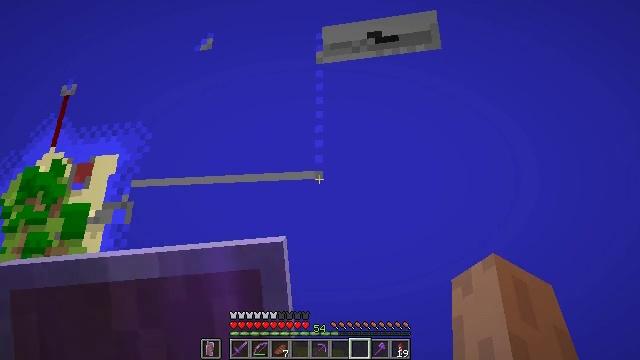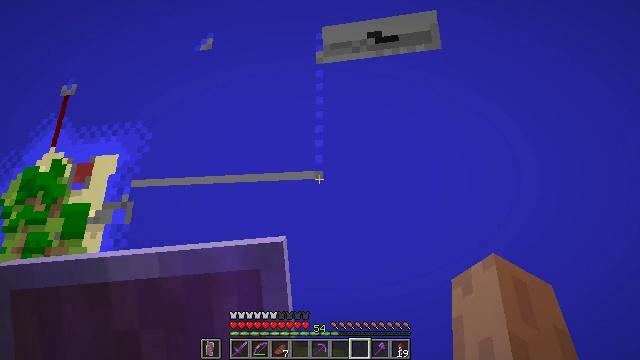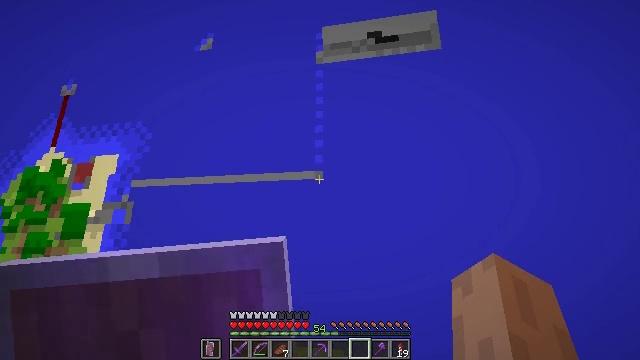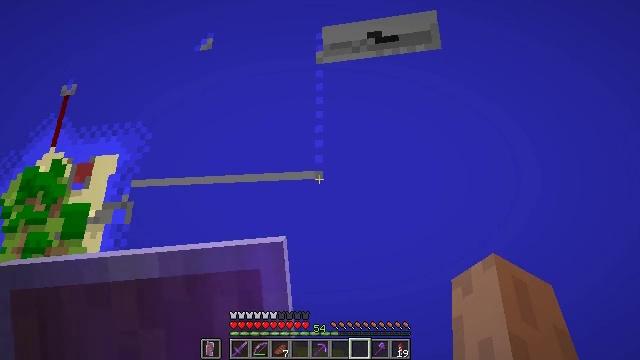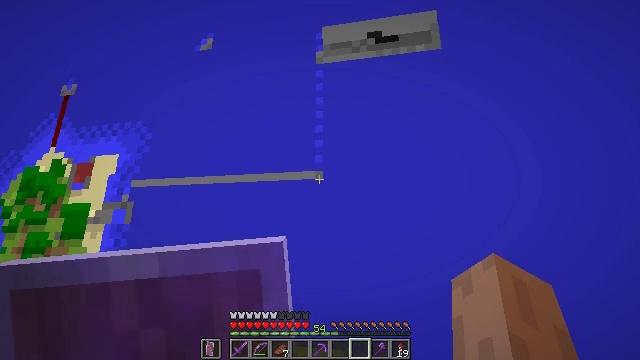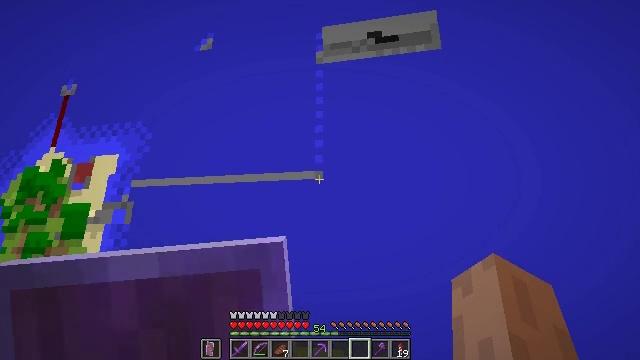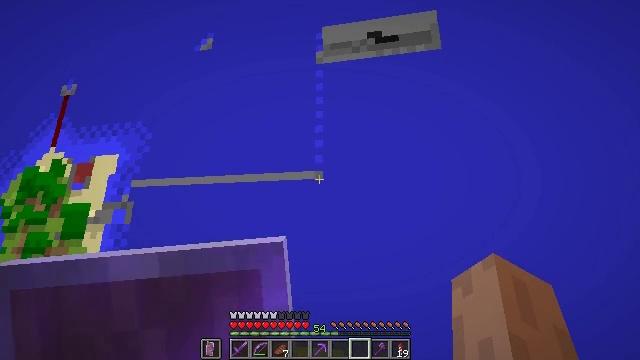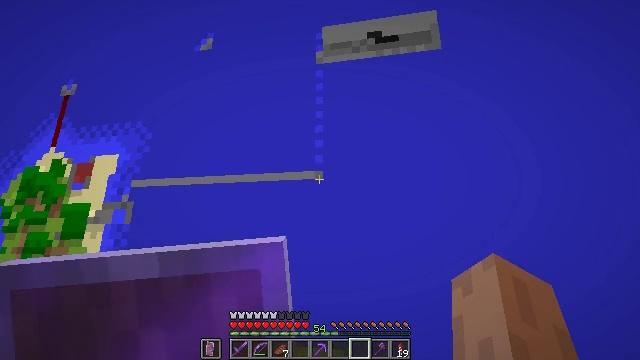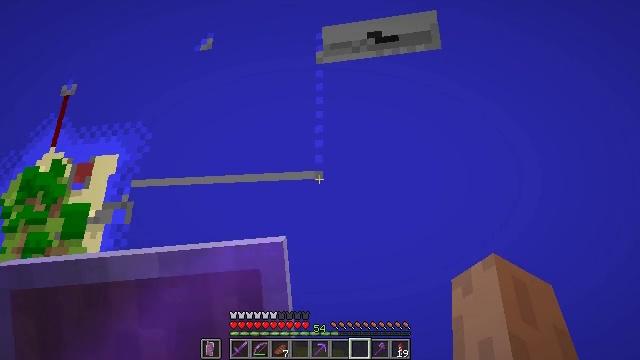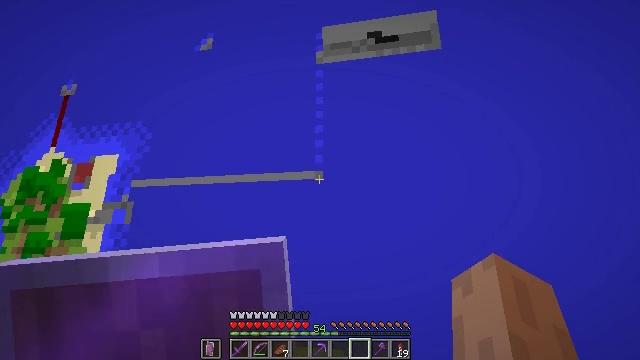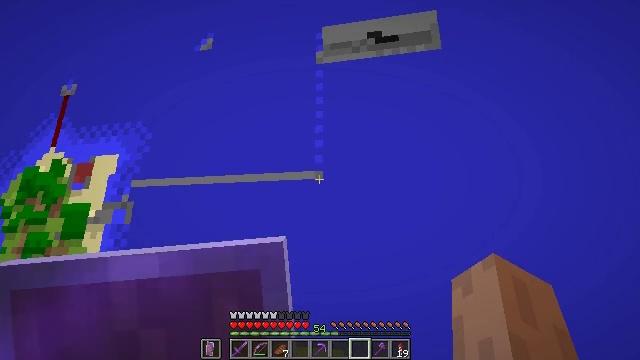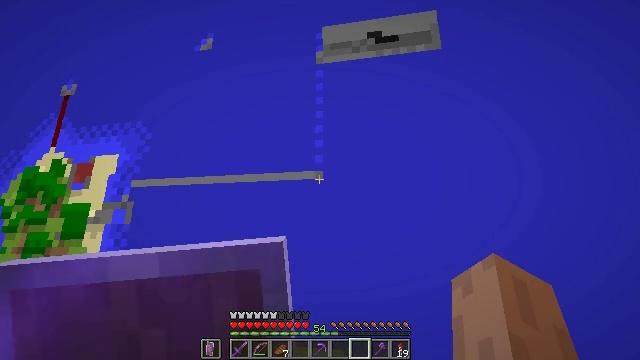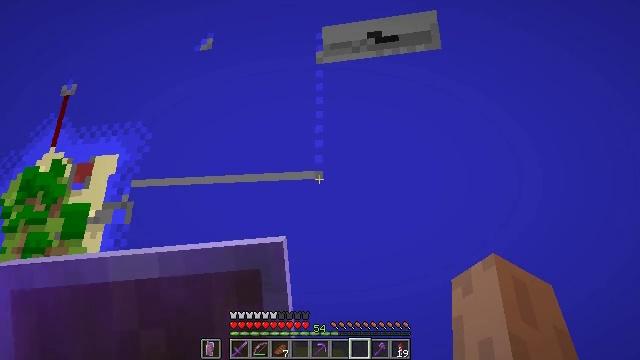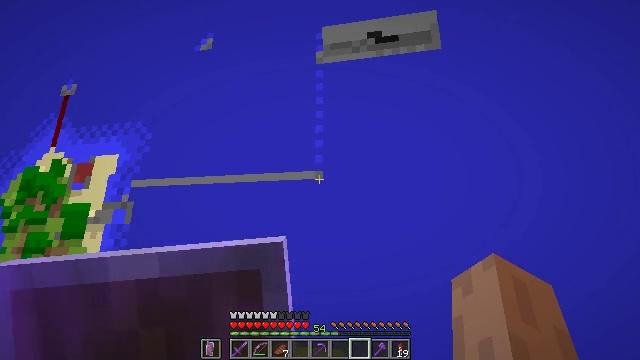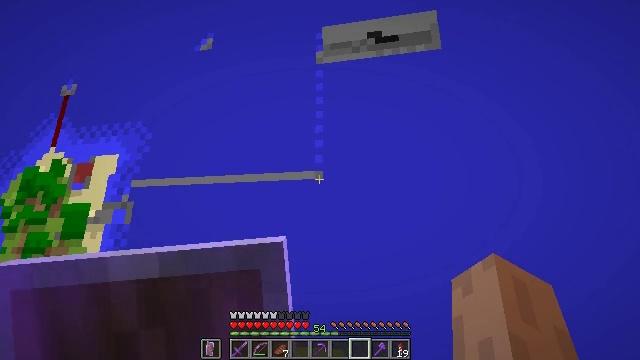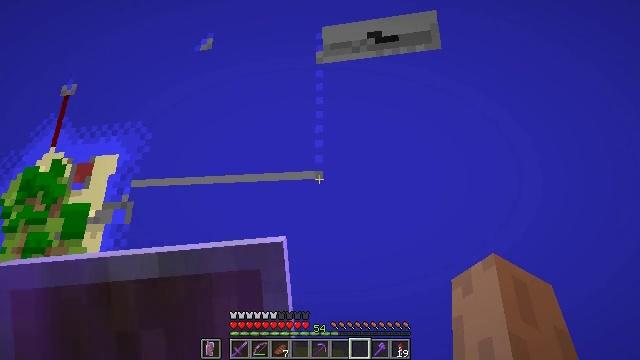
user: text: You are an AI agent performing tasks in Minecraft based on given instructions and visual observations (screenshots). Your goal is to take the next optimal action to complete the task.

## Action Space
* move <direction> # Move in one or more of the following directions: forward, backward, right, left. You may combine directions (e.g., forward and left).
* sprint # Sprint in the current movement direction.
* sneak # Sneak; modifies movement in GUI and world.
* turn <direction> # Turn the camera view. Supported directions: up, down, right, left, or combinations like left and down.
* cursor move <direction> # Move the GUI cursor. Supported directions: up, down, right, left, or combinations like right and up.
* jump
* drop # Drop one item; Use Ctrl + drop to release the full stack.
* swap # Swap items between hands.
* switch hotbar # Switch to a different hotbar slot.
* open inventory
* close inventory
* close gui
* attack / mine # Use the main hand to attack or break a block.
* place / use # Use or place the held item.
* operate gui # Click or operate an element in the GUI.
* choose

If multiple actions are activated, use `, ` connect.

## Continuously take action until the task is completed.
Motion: motion action
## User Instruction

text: Hunt aquatic mobs.
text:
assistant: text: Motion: no_op
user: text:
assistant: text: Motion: no_op
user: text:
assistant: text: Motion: no_op
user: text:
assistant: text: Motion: no_op
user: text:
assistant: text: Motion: no_op
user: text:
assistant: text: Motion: no_op
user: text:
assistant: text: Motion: no_op
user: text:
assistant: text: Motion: no_op
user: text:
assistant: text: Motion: no_op
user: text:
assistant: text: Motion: no_op
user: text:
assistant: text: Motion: no_op
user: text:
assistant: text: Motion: no_op
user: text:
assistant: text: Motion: no_op
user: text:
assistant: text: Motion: no_op
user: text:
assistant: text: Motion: no_op
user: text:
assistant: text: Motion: no_op
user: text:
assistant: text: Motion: no_op
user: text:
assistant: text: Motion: no_op
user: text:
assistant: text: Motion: no_op
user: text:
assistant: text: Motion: no_op
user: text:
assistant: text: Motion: no_op
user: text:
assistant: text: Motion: no_op
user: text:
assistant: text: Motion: no_op
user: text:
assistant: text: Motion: no_op
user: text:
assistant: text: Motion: no_op
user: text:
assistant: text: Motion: no_op
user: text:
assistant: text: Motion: no_op
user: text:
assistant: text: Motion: no_op
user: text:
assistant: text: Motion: no_op
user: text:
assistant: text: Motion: no_op